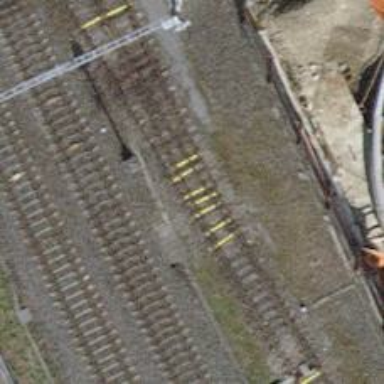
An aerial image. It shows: Rail spur service.